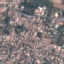
Land use / land cover: Residential